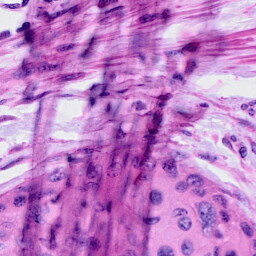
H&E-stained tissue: Cervix